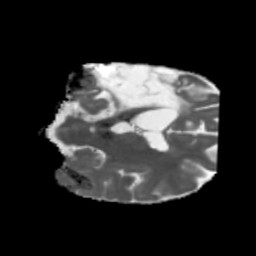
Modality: MD
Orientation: coronal
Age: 40
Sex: male
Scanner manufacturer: siemens
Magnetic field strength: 3 T
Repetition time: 5.47 s
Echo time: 0.0854 s